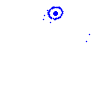
Particle: pion